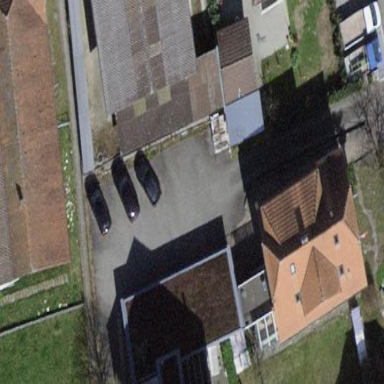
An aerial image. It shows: Building with tile roof.